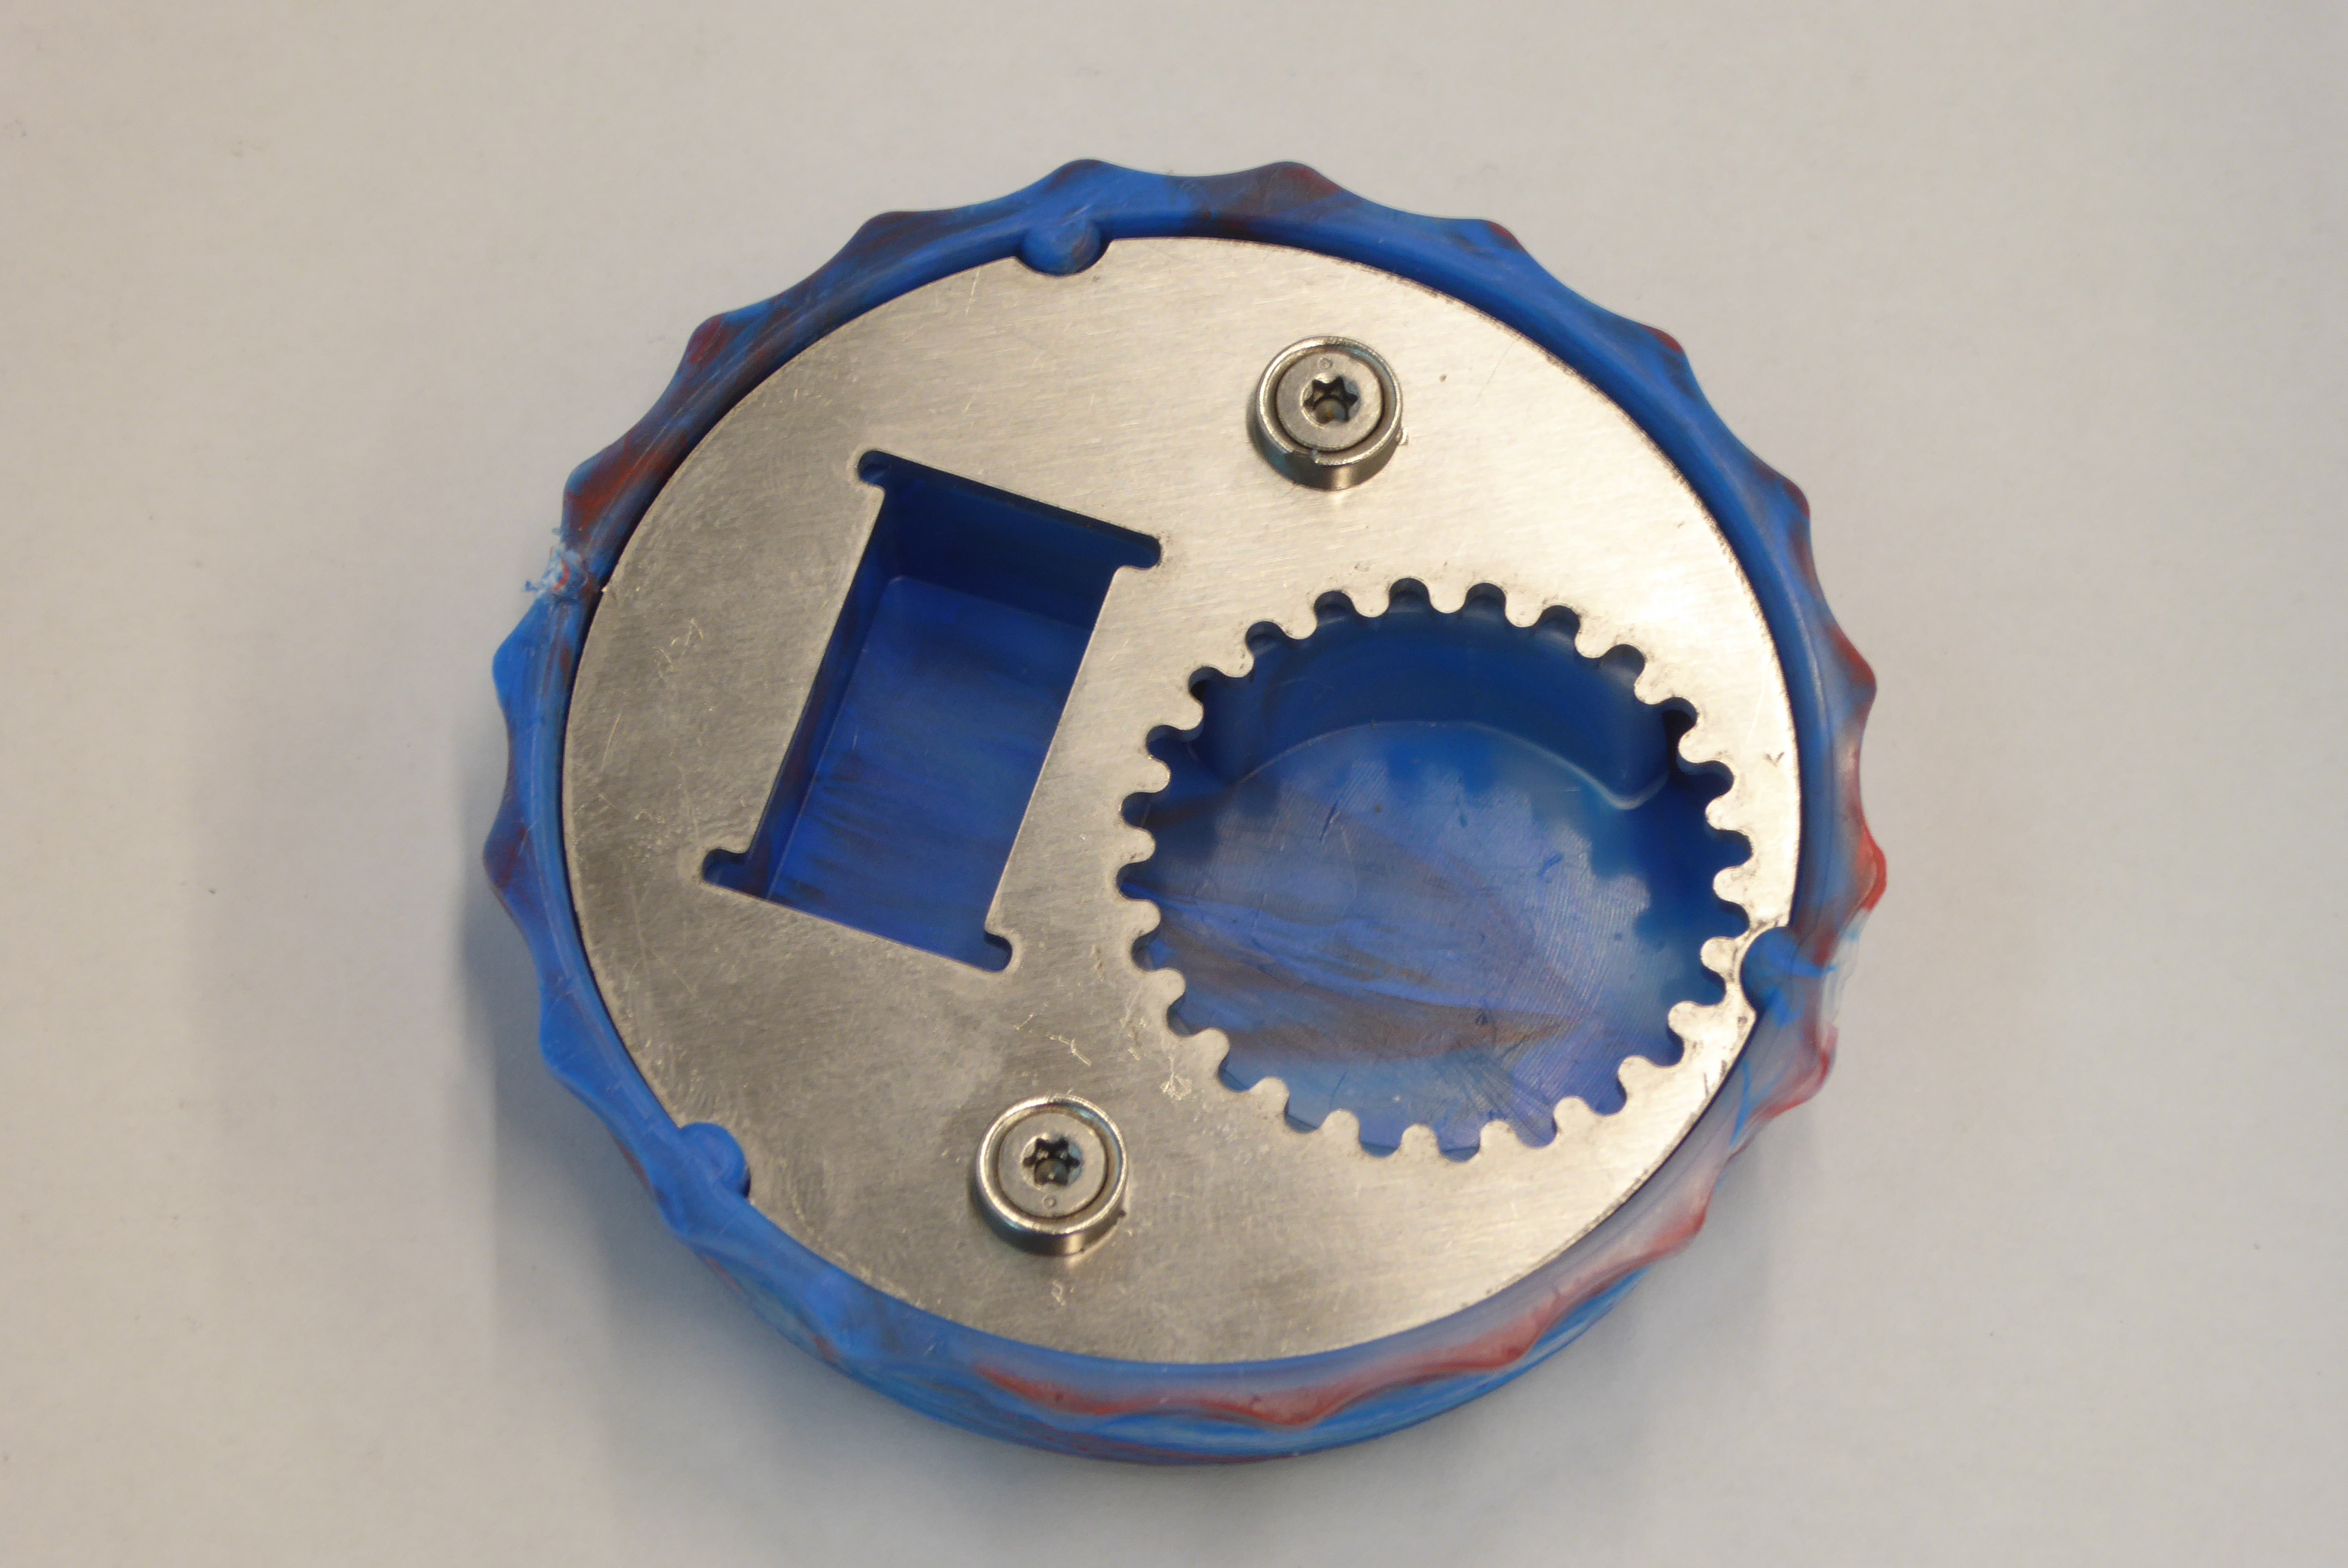
Label: Bottle Opener